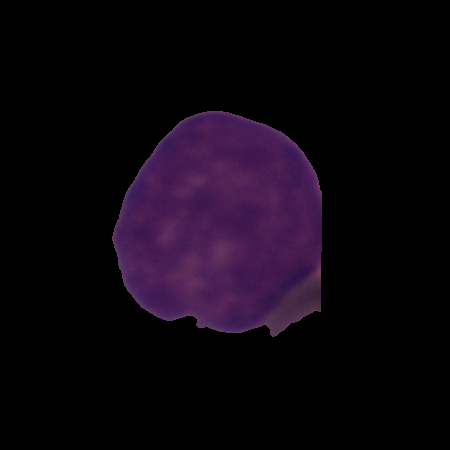
Label: cancer